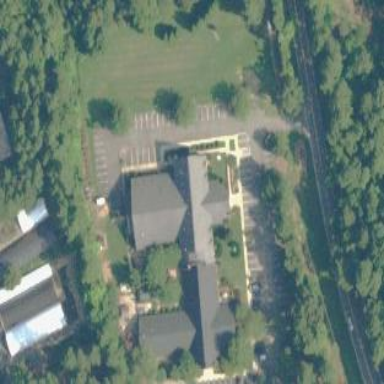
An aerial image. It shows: Building serving as place of worship.